Question: How can I check the status of the Notifications checkmark that is on the App Info screen of my application programatically ?
This screen can be accessed by: Settings > Application Manager > [application entry]

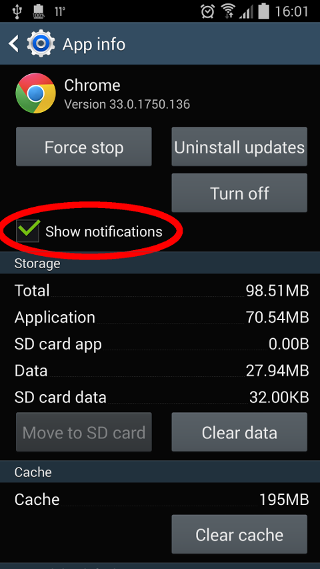
Answer: It looks like this is not available, there is a similar post that was responded to on this front. I have also looked and cannot find anything regarding this.
<URL>